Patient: sex F, age 67
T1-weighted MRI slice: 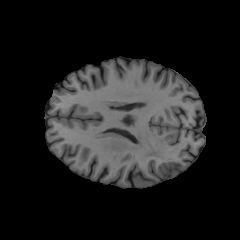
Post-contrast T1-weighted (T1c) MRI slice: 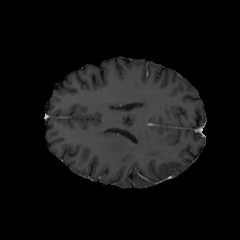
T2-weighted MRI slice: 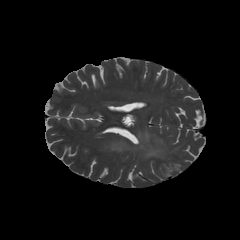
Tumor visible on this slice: yes
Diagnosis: Glioblastoma, IDH-wildtype
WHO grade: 4